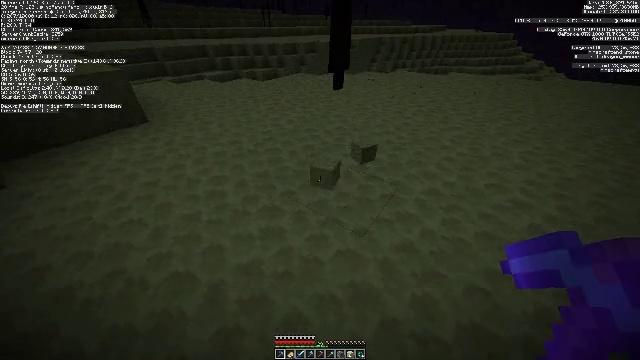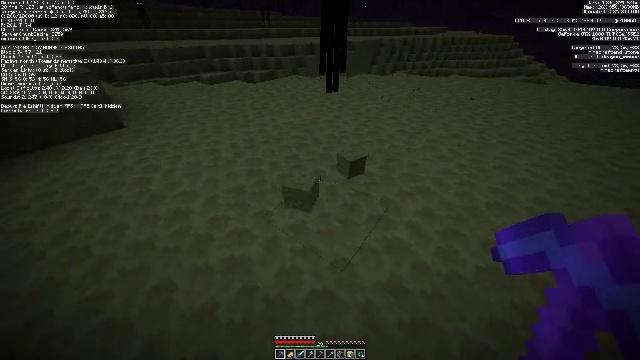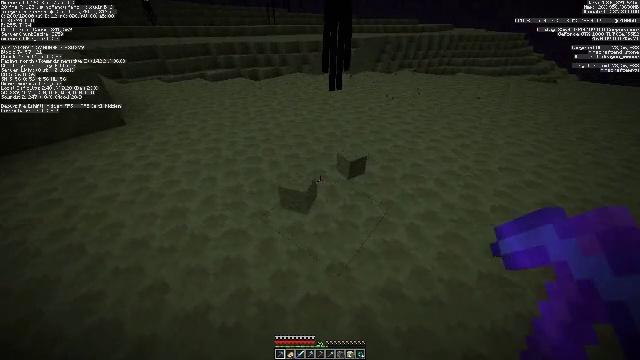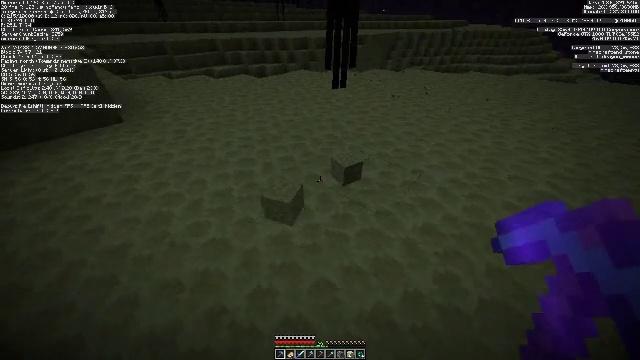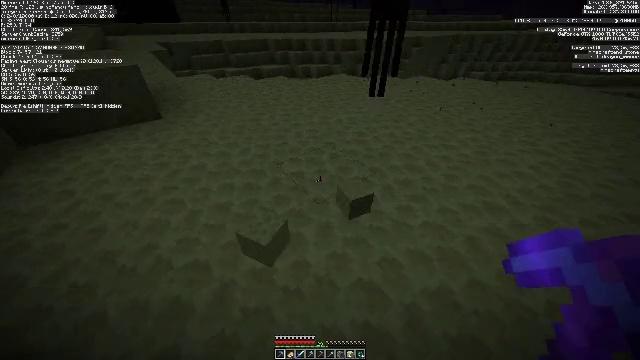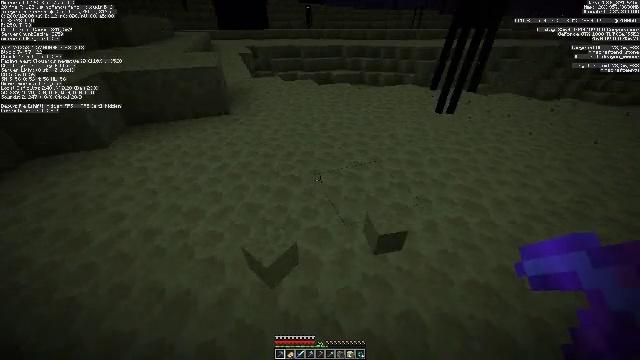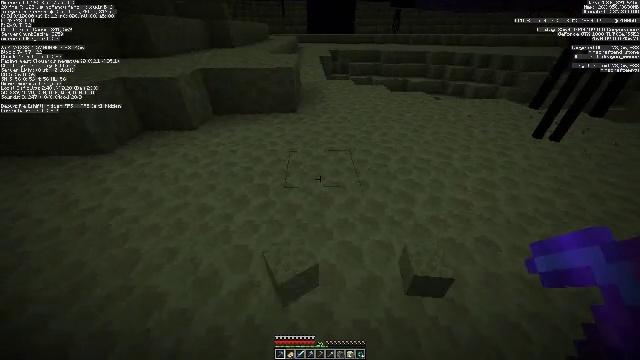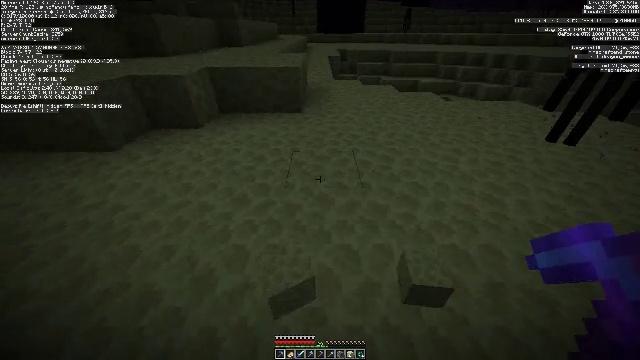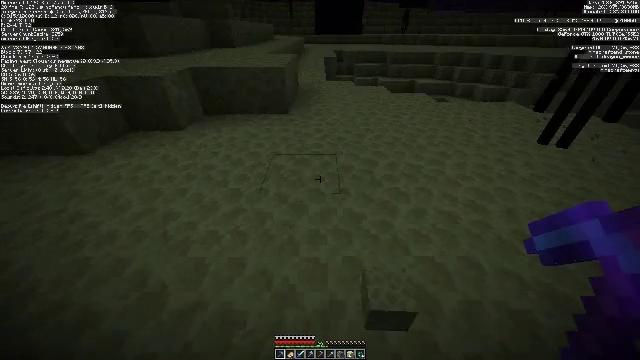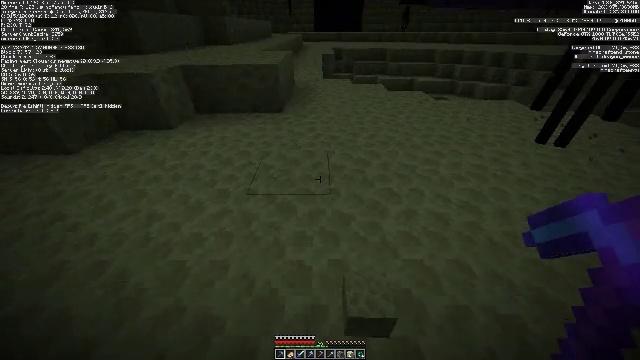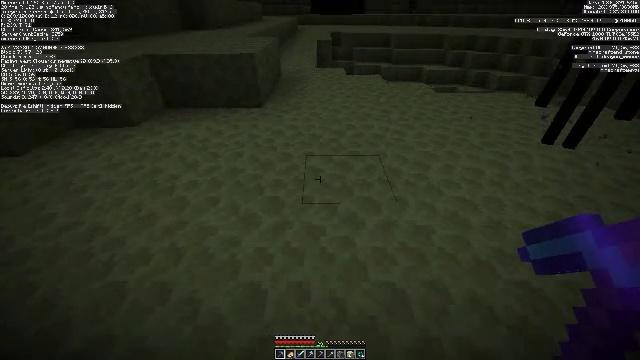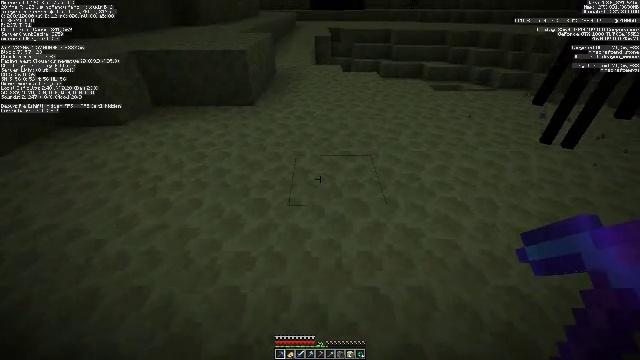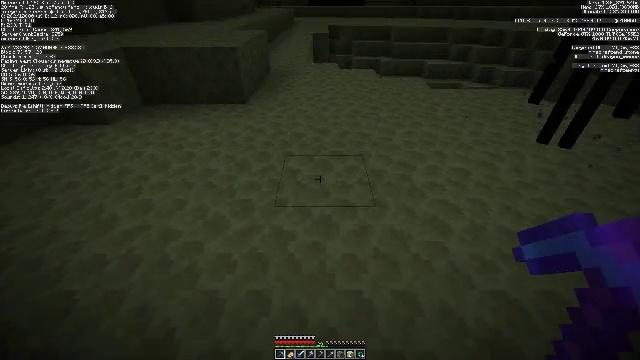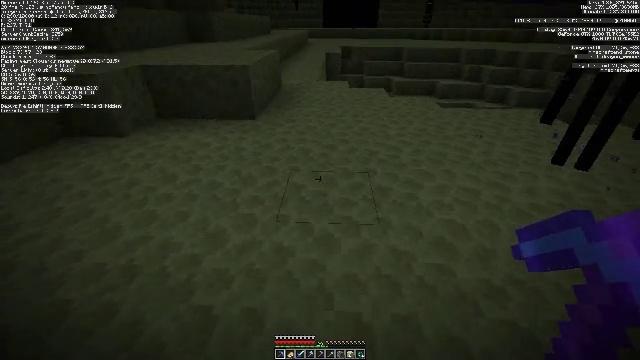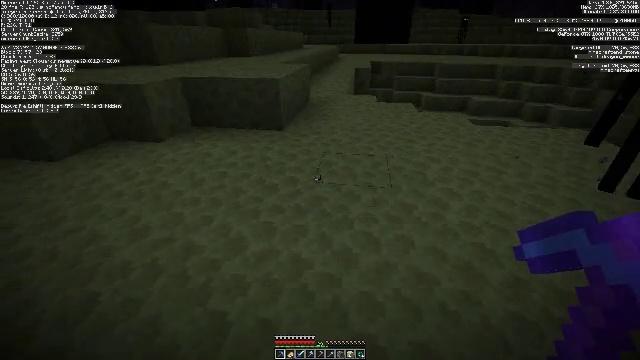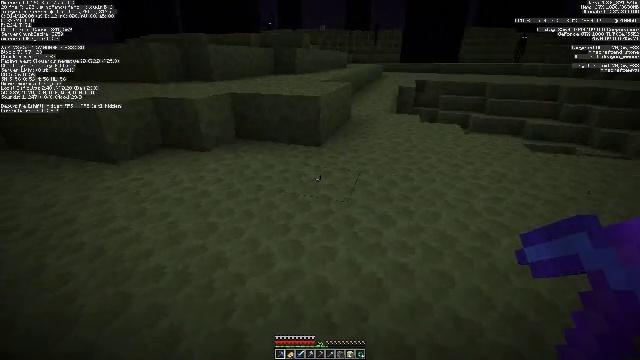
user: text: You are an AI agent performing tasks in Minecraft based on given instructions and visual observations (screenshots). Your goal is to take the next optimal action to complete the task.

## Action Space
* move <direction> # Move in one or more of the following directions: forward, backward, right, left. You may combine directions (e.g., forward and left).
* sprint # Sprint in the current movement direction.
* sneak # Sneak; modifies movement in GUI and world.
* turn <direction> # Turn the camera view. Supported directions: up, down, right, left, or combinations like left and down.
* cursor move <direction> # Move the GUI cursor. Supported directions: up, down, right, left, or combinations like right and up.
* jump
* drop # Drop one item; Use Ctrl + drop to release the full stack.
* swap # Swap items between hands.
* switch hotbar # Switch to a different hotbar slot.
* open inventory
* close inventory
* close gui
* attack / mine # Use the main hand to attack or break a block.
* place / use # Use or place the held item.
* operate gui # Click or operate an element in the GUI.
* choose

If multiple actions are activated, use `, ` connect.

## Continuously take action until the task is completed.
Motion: motion action
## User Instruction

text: Collect end stone for your base.
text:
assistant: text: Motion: move forward and move right
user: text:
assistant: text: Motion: move forward and move right, turn left
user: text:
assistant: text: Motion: move forward and move right, turn left
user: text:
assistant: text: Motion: move forward and move right, turn left
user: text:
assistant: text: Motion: move forward and move right, turn left and up
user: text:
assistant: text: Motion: move forward and move right, turn left
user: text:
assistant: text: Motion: move forward and move right, turn left
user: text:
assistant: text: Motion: move right
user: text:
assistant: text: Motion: move right
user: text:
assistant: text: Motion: move right
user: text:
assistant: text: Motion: no_op
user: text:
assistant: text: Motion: no_op
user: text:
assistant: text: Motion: turn left and up
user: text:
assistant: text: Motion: move forward, turn left and up
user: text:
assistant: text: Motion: move forward, turn left and up
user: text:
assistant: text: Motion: move forward, turn left and up
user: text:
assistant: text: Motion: move forward and move right, turn left and up
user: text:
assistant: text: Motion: move forward and move right, turn left and up
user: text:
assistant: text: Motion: move forward and move right, turn left
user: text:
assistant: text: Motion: move forward and move right
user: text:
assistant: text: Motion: move forward and move right
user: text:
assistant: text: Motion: move forward and move right
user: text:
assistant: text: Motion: move forward and move right, turn right
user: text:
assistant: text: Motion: move forward and move right, turn right
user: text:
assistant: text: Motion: move forward and move right, turn right
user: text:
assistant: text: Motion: move forward and move right, turn right
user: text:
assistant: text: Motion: move forward and move right, turn right, attack / mine
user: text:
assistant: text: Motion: move forward, turn right, attack / mine
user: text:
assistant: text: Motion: move forward, attack / mine
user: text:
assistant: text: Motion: turn right, attack / mine